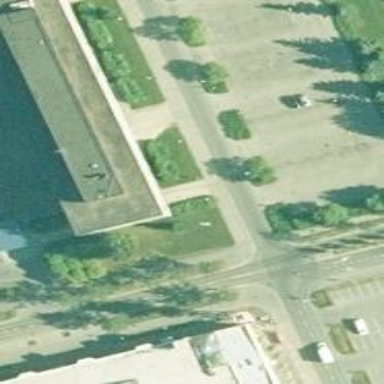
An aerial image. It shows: Footway that passes through building tunnel.